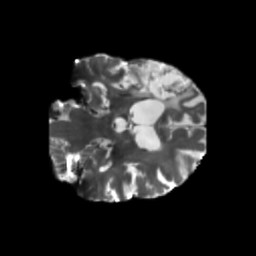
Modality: T2w
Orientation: coronal
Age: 71
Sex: male
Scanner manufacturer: siemens
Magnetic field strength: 3 T
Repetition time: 5.47 s
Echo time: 0.0854 s